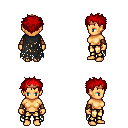
a pixel art fantasy rpg character, female body template, human, tanned skin, black tattered cape, gold greaves, red bedhead hairstyle, bronze tiara, cloth bracers, four views (front, back, left, right), 2x2 character sprite sheet, small pixel art, hard edges, no anti-aliasing